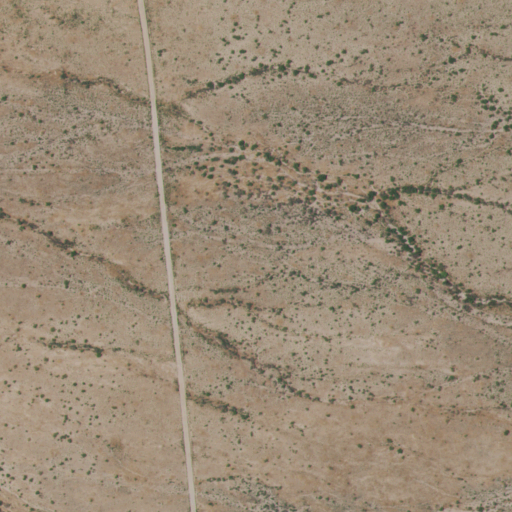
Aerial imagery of valley in New Mexico named Post Office Canyon containing shrub and grassland